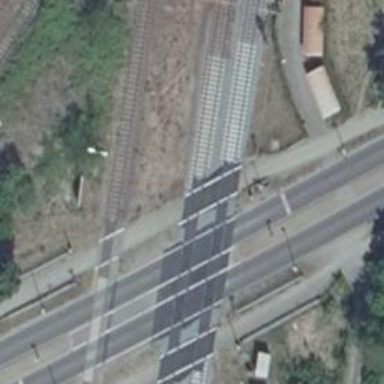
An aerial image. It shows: Level crossing on the railway with lights and full barrier.